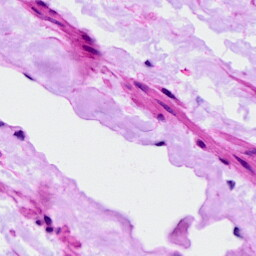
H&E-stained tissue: Ovarian